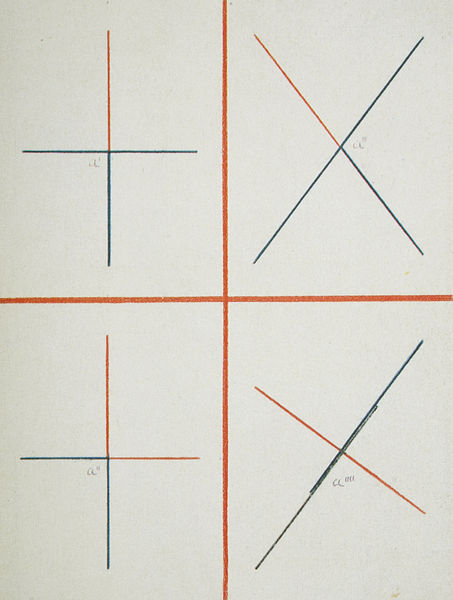
Titel: Konstruktion
Künstler: Karl Joganson
Institution: Art Co. Ltd. (Sammlung George Costakis)
Schlagwörter: blau, orange, schwarz, zeichnung, rot, schräg, abstrakt, modern, linien, rechtecke, rit, vier, kreuz, senkrecht, kreuze, waagerecht, waagereht